Milling tool wear sample.
Tool blade image: 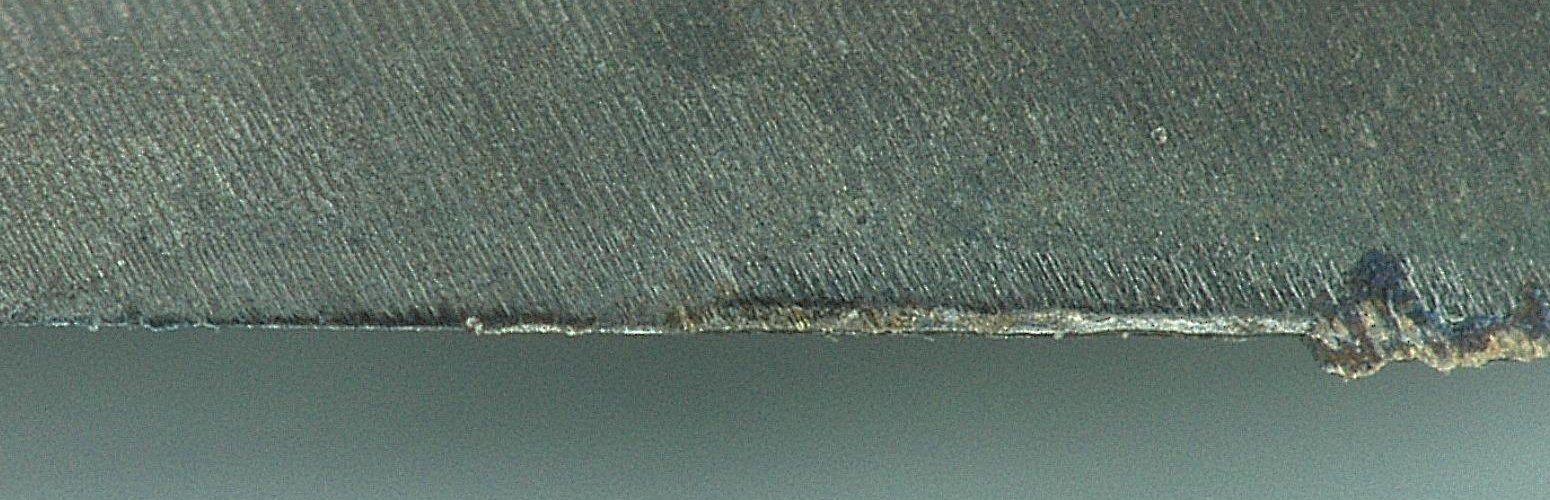
Chip image: 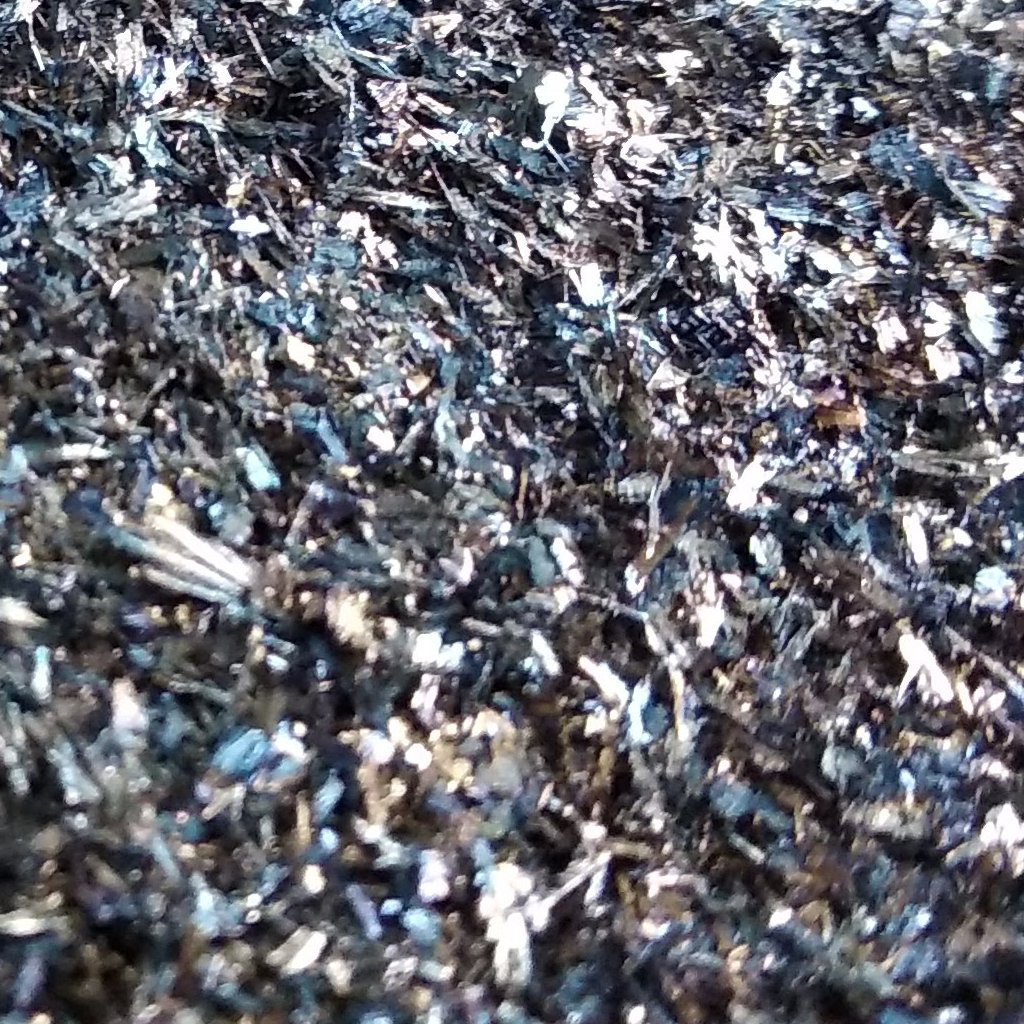
Workpiece image: 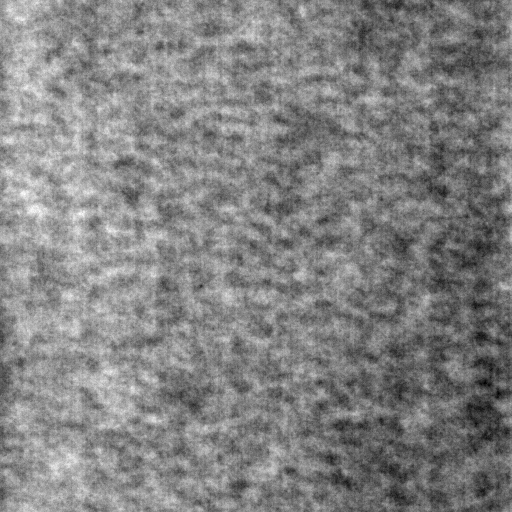
Tool wear state: dulled
Gaps: 0
Flank wear: 111.64
Overhang: 71.25
Force-signal Mel-spectrograms (X, Y, Z axes): 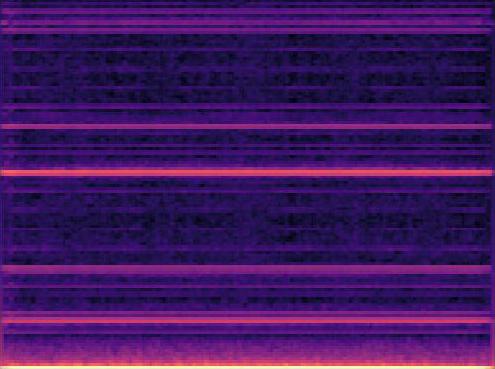 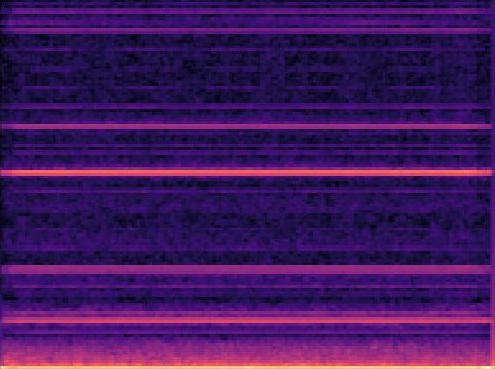 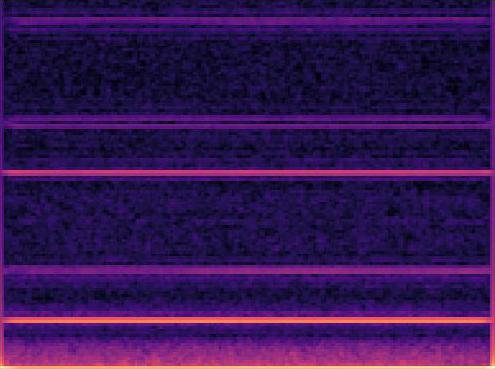
Force-signal scalograms (X, Y, Z axes): 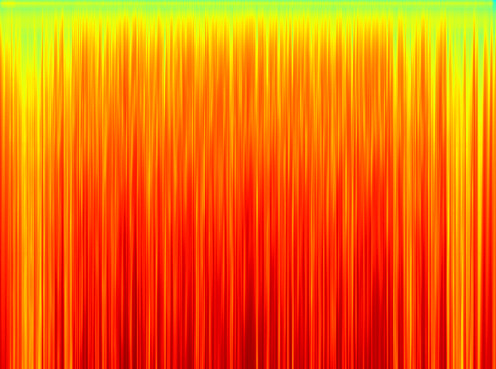 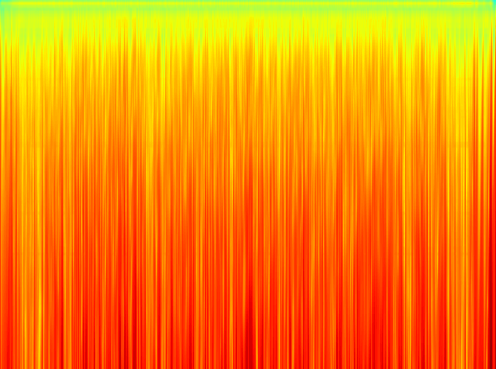 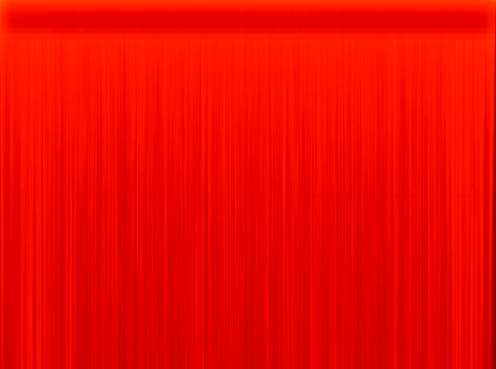
Force phase: steady_state_stabilization_wear